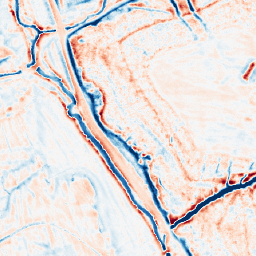
Category: edge_preserving
Decomposition family: bilateral
Decomposition parameters: d: 15
sigma_color: 75
sigma_space: 100
Upsampling method: nearest
Upsampling parameters: scale: 2
Upsampling scale: 2